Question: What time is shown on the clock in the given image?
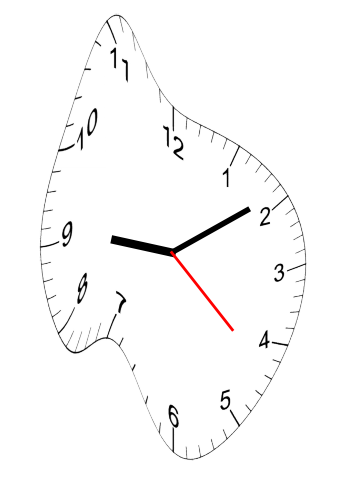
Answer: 09:09:22